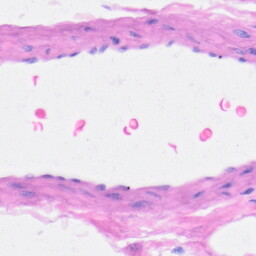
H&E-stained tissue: Heart